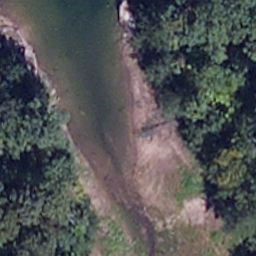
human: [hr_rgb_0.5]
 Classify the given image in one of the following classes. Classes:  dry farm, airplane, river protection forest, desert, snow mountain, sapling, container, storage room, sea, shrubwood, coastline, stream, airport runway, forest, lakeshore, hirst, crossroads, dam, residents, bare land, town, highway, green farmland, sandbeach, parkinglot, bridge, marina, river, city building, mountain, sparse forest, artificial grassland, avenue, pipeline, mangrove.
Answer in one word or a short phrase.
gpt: lakeshore